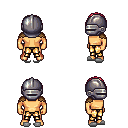
a pixel art fantasy rpg character, male body template, human, tanned skin, leather shoulder armor, gold greaves, ruby red parted hairstyle, metal helm, white slippers, four views (front, back, left, right), 2x2 character sprite sheet, small pixel art, hard edges, no anti-aliasing